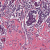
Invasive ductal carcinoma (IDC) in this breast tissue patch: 0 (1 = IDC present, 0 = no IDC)